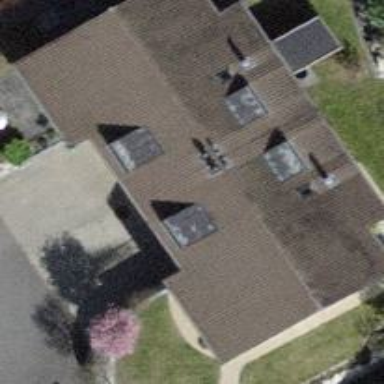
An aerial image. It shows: Building with tile roof.